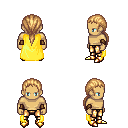
a pixel art fantasy rpg character, male body template, human, tanned skin, yellow cape, gold greaves, light blonde ponytail hairstyle, leather bracers, gold boots, four views (front, back, left, right), 2x2 character sprite sheet, small pixel art, hard edges, no anti-aliasing